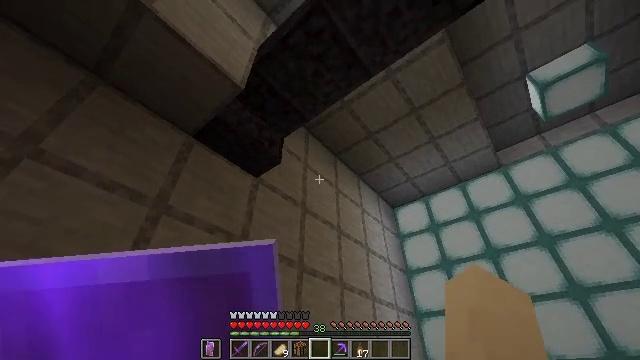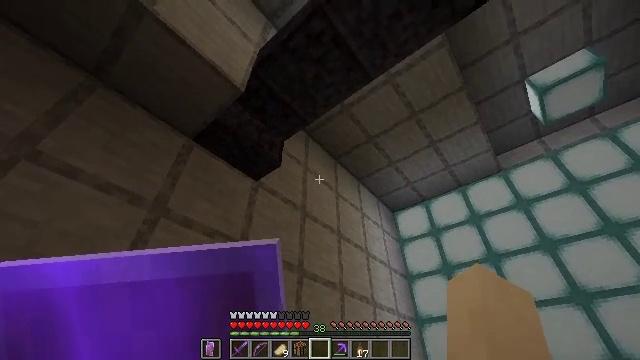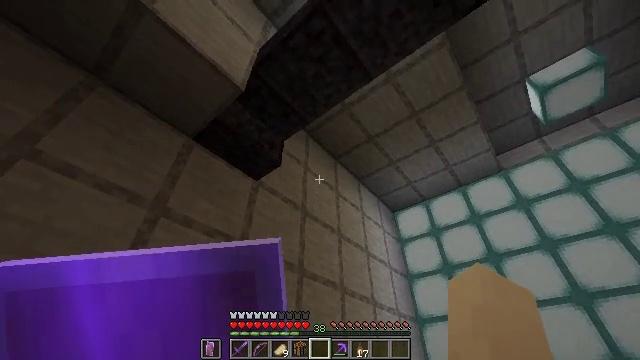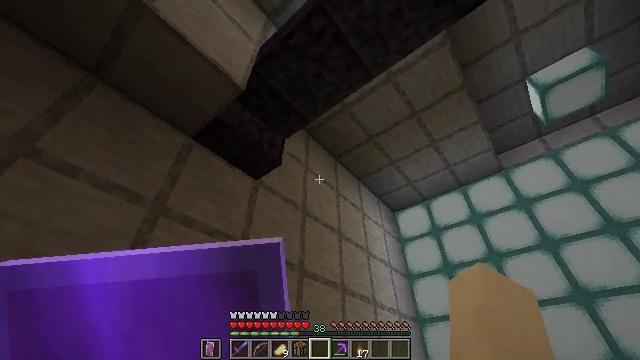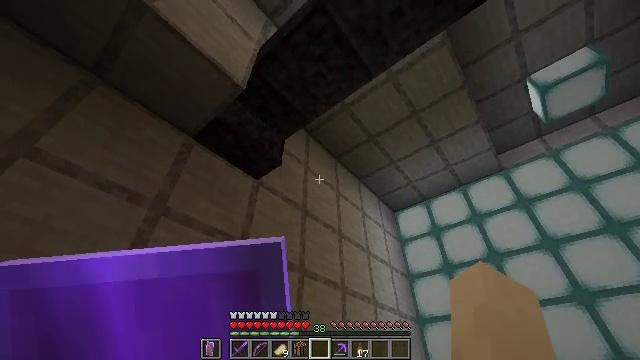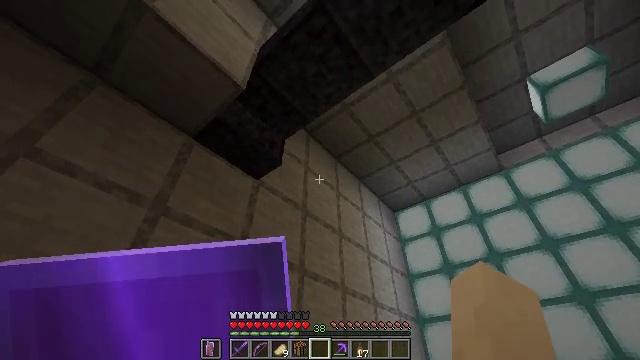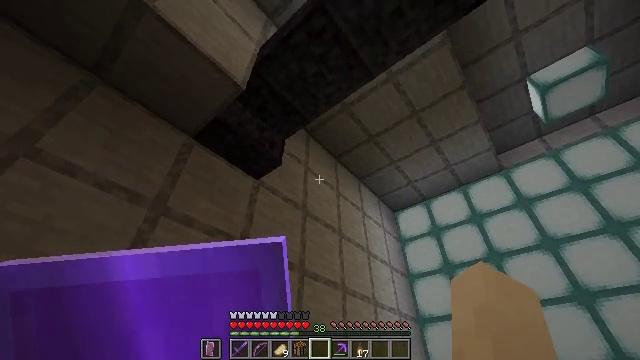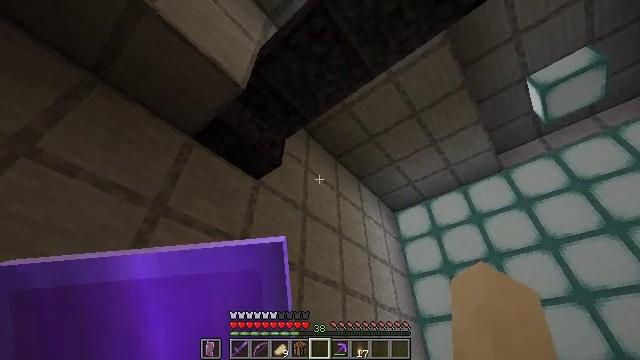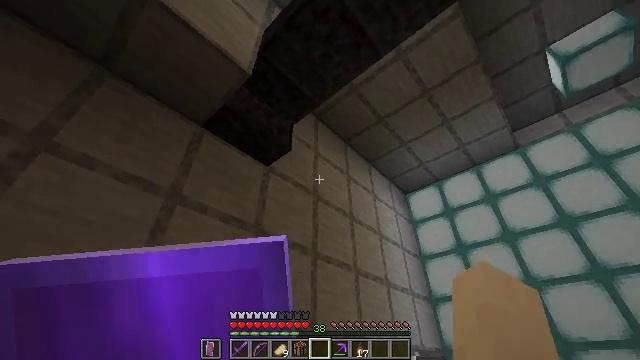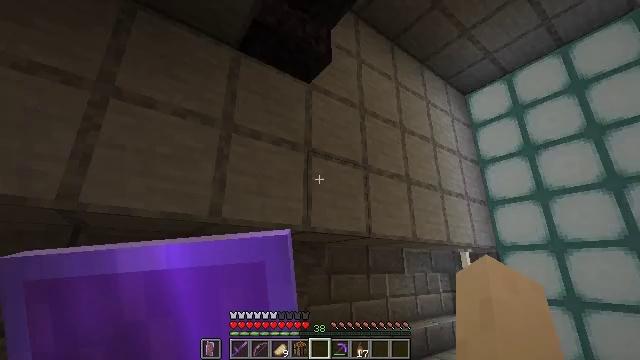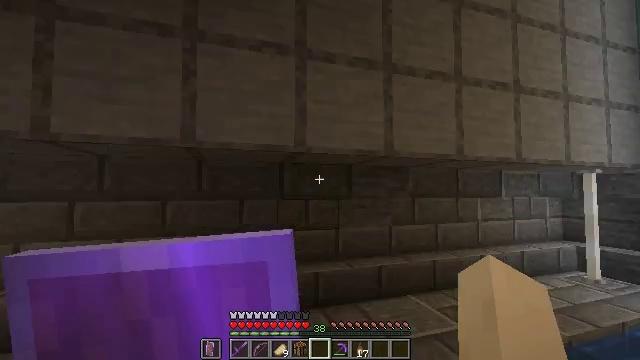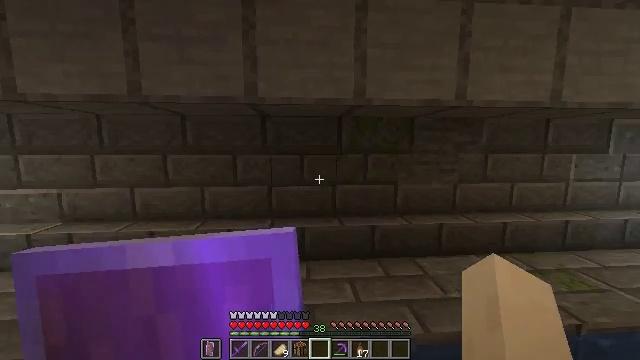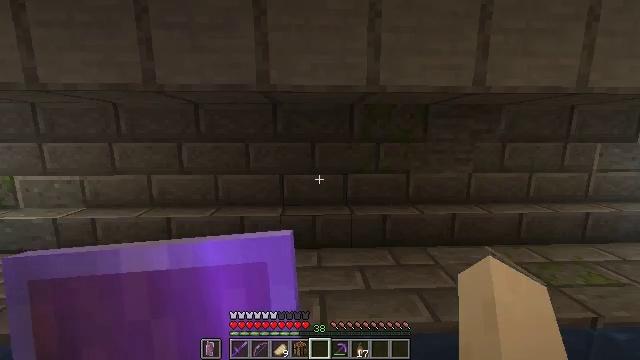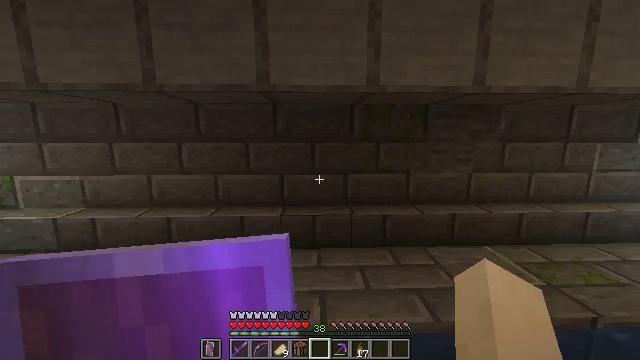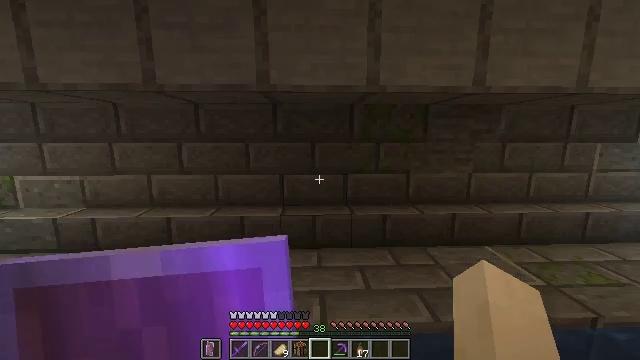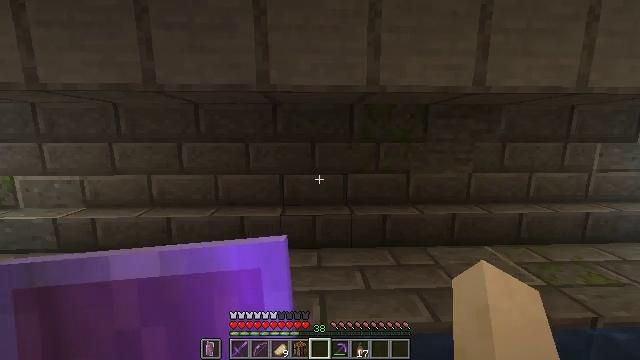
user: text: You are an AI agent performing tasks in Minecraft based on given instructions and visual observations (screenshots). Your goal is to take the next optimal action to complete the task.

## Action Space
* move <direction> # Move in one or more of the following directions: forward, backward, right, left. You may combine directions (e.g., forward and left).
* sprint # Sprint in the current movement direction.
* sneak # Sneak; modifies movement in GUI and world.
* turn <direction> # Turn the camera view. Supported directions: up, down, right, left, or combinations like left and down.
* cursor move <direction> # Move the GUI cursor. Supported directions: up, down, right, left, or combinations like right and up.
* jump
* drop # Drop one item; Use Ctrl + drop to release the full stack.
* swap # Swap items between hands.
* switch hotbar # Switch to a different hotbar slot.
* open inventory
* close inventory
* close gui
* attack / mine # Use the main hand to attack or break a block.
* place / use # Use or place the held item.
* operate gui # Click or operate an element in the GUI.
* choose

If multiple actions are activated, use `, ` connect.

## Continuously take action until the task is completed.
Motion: motion action
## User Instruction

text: Mine the glowstone in the Nether.
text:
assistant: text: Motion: turn up
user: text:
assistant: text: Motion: no_op
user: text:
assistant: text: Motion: no_op
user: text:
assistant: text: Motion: no_op
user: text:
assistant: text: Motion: no_op
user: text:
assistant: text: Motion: no_op
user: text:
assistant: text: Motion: no_op
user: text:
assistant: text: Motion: turn left and down
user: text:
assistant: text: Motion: turn left and down
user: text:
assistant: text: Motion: turn left and down
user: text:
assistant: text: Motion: turn left and down
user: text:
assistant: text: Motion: turn left and down
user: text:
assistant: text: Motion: no_op
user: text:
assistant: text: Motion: no_op
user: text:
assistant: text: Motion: no_op
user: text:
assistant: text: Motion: no_op
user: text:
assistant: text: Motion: no_op
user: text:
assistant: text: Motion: no_op
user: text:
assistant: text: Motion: no_op
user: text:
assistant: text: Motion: no_op
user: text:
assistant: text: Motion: move left
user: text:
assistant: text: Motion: move left
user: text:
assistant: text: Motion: move left, turn right and up
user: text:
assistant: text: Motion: move left, turn right and up
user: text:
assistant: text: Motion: move left, turn right and up
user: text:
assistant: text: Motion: move left, turn right and up
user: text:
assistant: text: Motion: move left, turn right
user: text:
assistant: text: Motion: move left
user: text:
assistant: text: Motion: move left
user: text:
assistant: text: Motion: move left